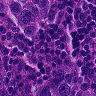
Metastatic tissue present: yes